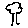
Label: tree